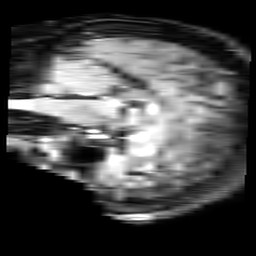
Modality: FLAIR
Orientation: sagittal
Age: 61
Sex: female
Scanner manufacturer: philips
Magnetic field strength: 3 T
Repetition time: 11 s
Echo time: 0.12 s